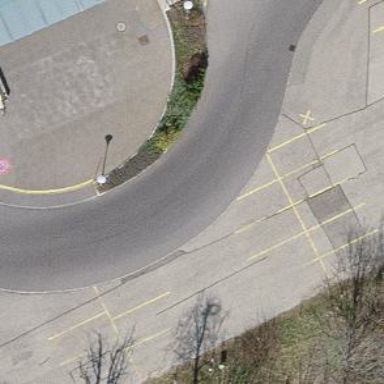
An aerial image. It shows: Residential road with lane markings.